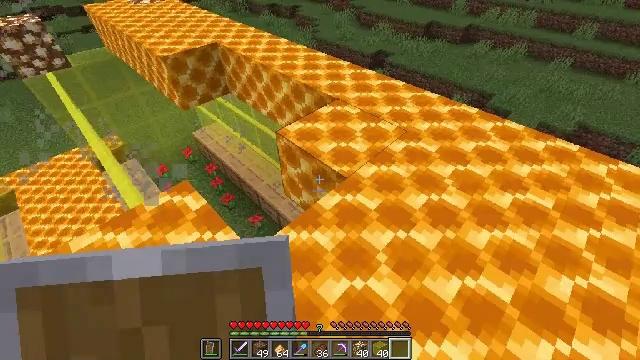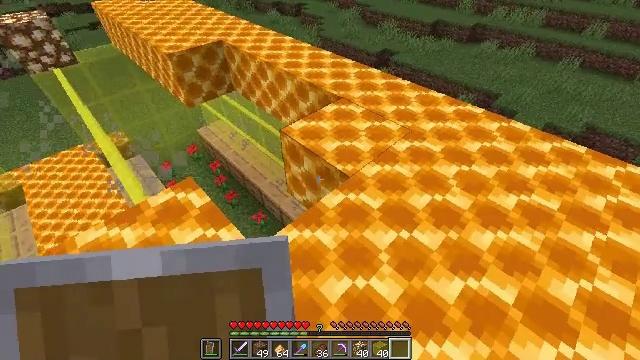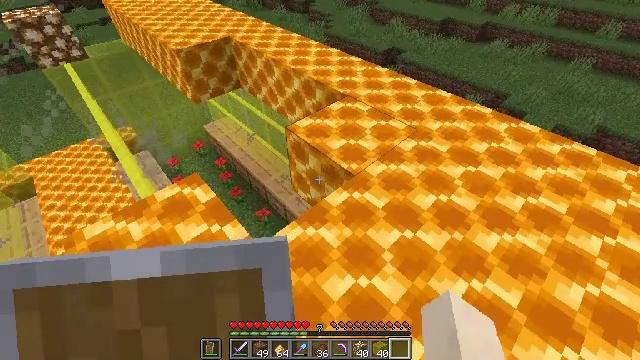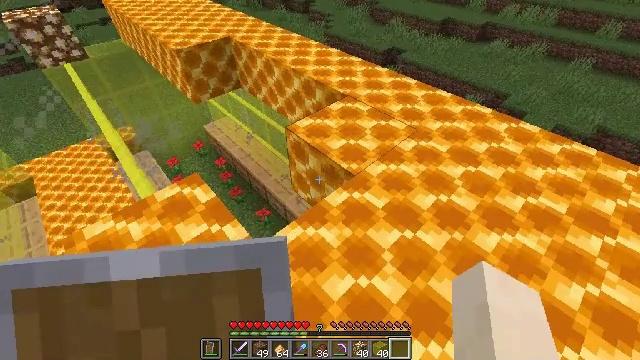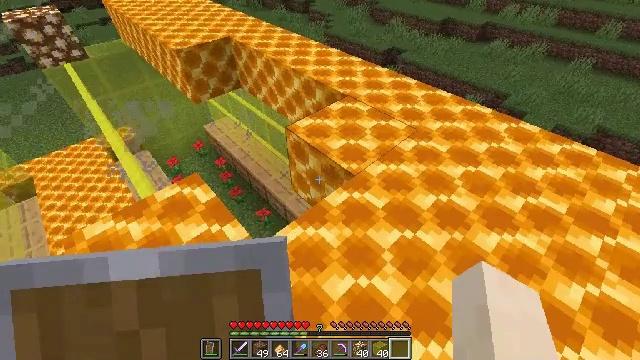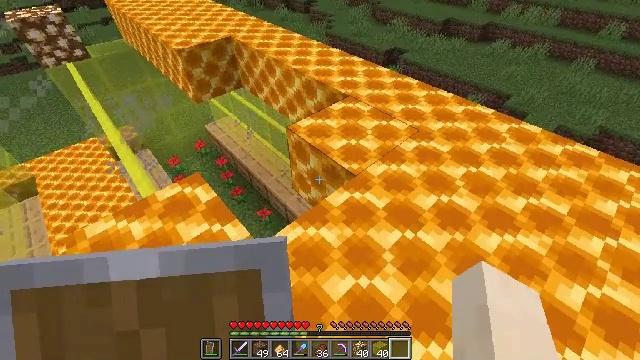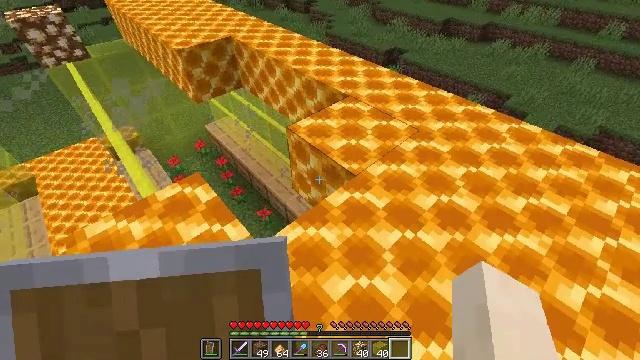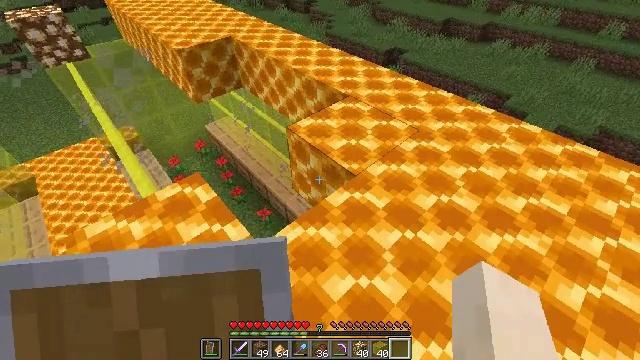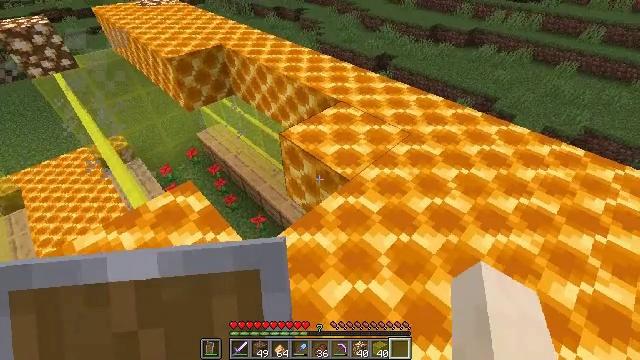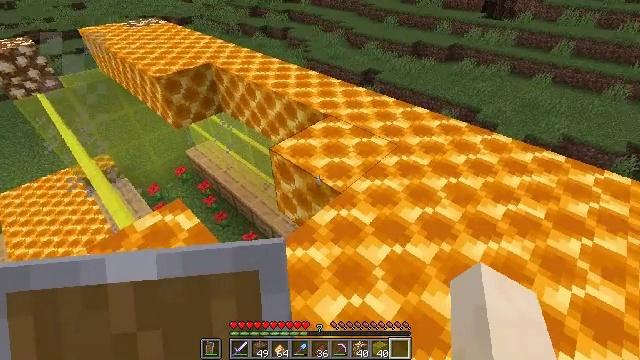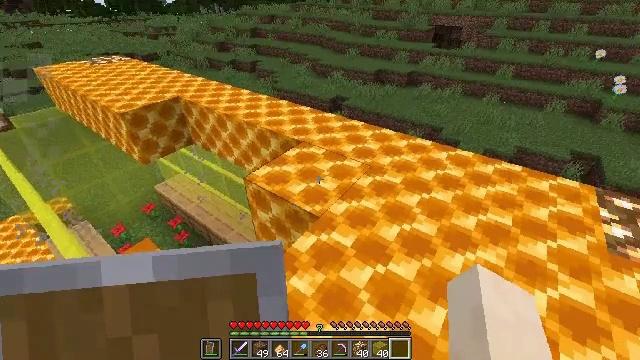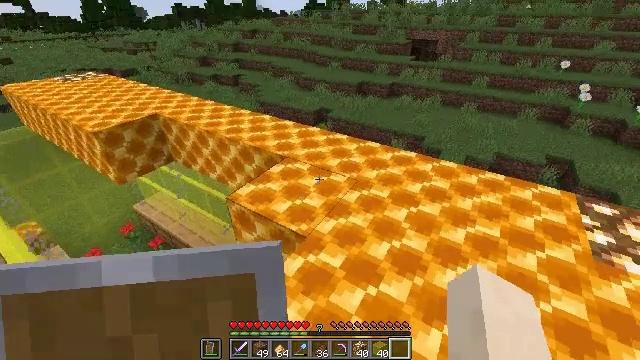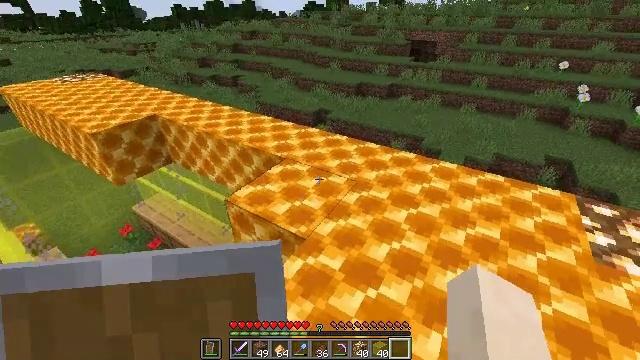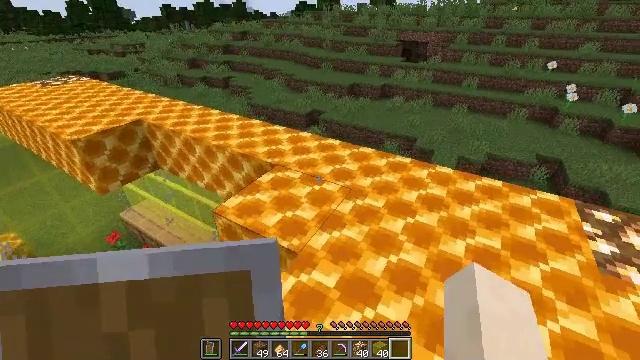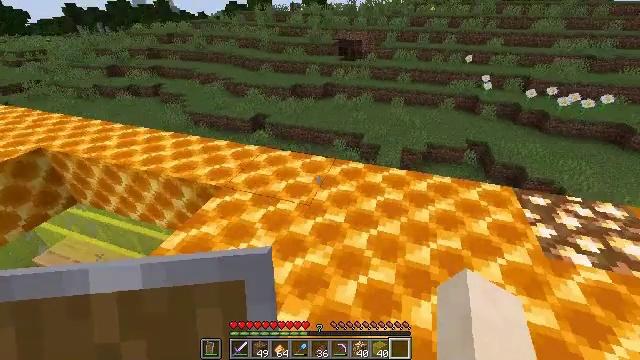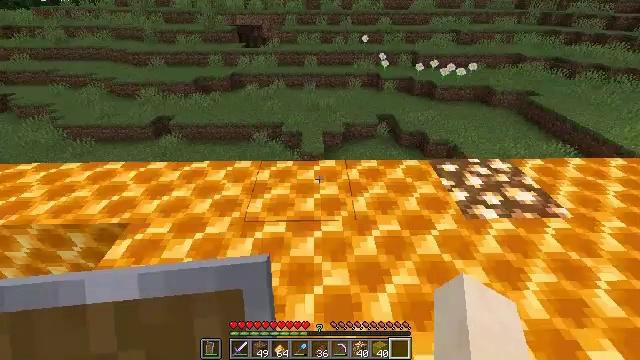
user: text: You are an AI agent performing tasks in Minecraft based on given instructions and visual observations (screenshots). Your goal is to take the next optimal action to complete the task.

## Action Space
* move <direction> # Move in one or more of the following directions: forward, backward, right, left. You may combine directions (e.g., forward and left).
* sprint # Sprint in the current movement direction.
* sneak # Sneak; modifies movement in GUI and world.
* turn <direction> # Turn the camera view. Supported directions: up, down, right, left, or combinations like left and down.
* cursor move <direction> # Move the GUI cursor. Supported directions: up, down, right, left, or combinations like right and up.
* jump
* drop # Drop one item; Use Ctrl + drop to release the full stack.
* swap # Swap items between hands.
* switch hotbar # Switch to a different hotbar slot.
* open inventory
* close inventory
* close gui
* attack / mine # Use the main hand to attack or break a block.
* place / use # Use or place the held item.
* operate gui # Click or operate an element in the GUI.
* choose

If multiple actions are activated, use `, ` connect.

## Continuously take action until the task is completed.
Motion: motion action
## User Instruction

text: Destroy the honeycomb block for crafting purposes.
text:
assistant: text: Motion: turn left
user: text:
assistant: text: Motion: turn left
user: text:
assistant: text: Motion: no_op
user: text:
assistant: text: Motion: no_op
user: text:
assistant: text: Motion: no_op
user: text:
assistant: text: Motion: no_op
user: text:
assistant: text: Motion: no_op
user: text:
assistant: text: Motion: turn right and up
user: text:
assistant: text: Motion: turn right and up
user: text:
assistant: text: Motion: turn right and up
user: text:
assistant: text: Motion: move forward, turn right and up
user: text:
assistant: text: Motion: move forward
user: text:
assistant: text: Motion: move forward, turn right
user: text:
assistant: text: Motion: move forward, turn right
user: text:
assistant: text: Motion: move forward, turn right and down
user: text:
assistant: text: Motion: move forward, turn right and down
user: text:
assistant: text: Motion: turn down
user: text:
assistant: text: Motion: turn left and down
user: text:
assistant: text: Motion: move forward, turn left
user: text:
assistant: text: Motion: move forward, turn left
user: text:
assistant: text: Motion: move forward and move right, turn left
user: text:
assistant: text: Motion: move forward and move right, turn left
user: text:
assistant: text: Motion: move forward and move right, turn left
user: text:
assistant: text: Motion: move forward and move right, turn left
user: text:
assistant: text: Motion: move forward and move right, turn left
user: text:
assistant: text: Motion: move forward and move right, turn left and up
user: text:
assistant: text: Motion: move forward and move right, turn left
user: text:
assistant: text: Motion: move right, turn left
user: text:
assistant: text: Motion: move right, turn left and up
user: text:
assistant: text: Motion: turn left and up